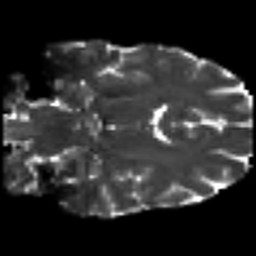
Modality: T2w
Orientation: coronal
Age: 44
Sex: female
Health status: healthy
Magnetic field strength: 3 T
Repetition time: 8.4 s
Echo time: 0.0926 s